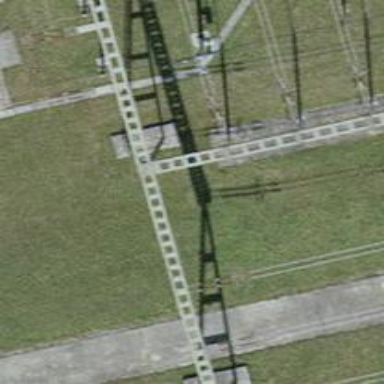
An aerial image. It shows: Bay for power lines.